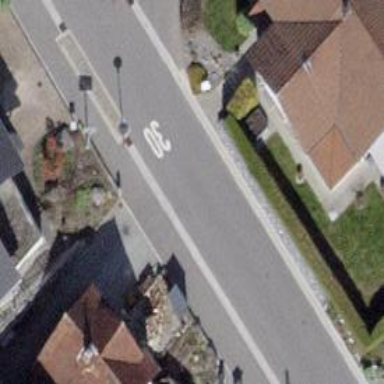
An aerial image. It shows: Unclassified road with track cycleway on the left side.